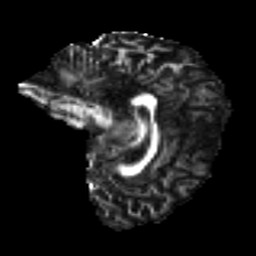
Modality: FA
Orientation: sagittal
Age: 31
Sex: female
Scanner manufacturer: ge
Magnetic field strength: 3 T
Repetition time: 7.8 s
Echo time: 0.0606 s